Interaction volume radius: 5 \u00c5
Interaction volume height: 15 \u00c5
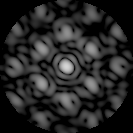
Disorder parameter: 0.49